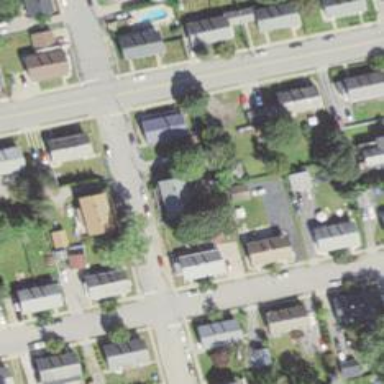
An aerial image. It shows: Residential driveway serving as service road.